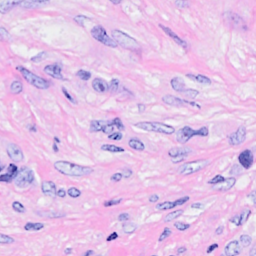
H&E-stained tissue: Breast